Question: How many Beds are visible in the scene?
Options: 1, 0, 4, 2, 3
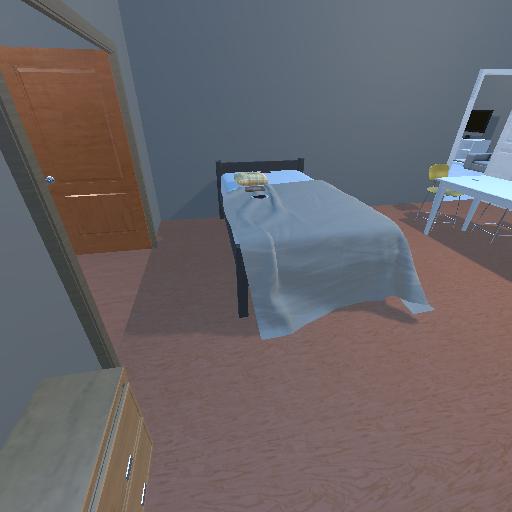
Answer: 1